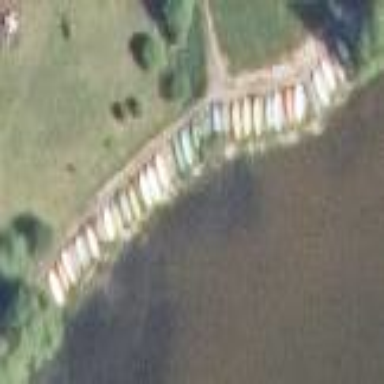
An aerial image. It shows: Boatyard located near waterway.